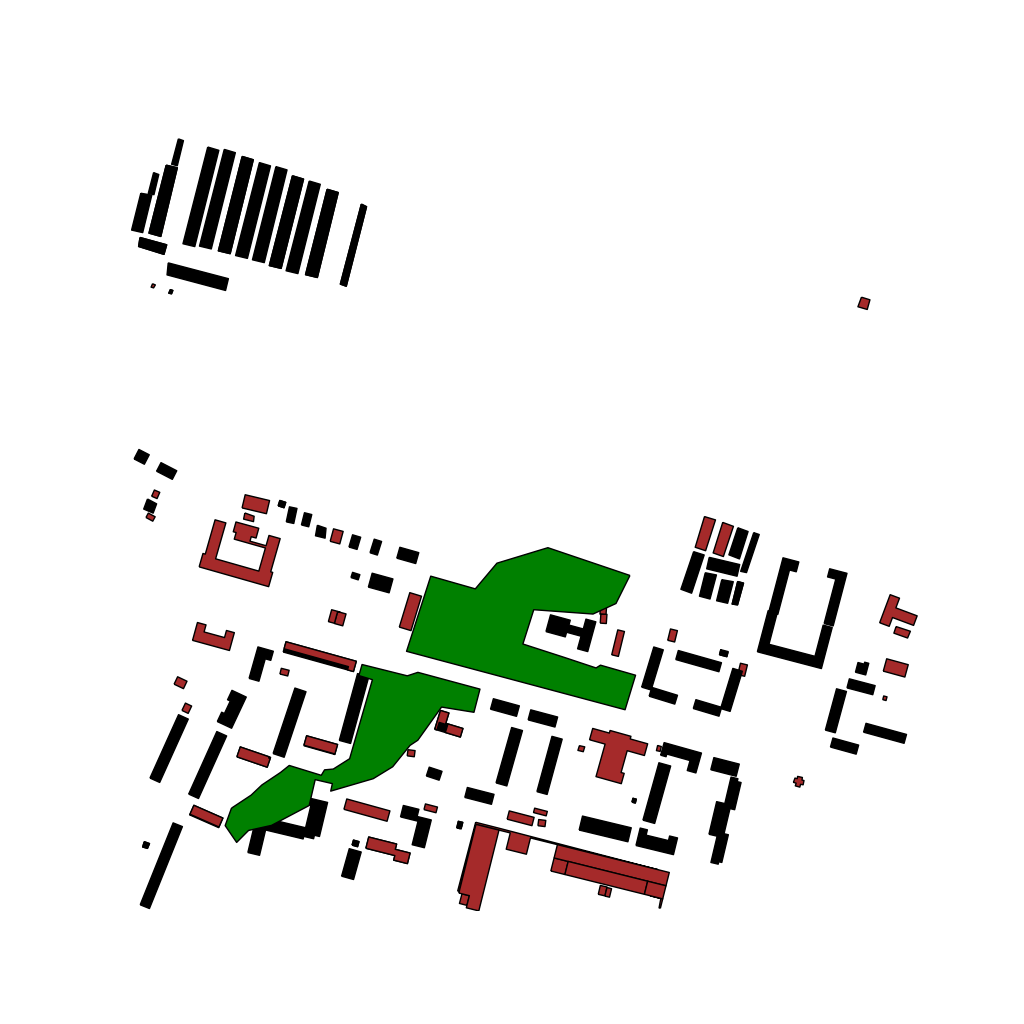
Tags: overhead vector_map, industrial, recreation, residential, special, modern, soviet, high_rise, individual_rise, low_rise, medium_rise, density_1, Building, Facility, Park, 1.0 km²